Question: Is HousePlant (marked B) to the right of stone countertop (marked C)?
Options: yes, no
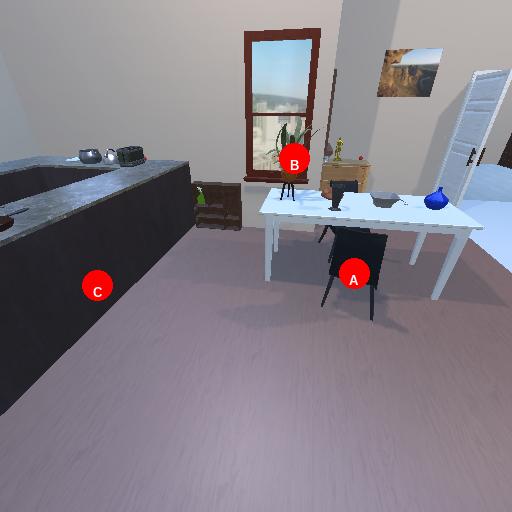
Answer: yes